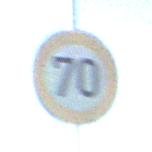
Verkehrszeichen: Geschwindigkeit70
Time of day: MorningAfternoon
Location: Outdoor (Nature)
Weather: Clear
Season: Winter
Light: Natural